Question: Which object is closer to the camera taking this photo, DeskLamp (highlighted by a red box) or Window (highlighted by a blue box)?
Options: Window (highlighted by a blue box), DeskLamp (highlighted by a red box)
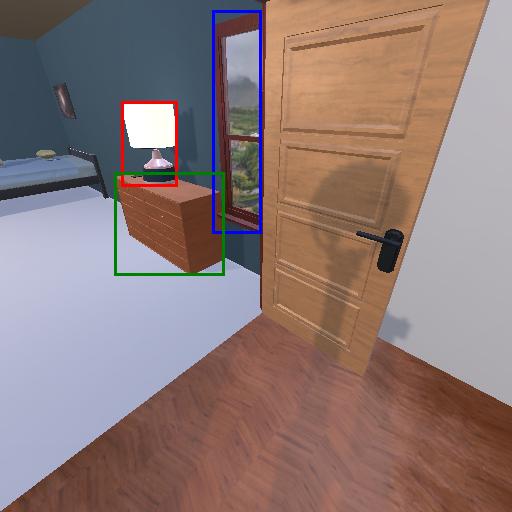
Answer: Window (highlighted by a blue box)